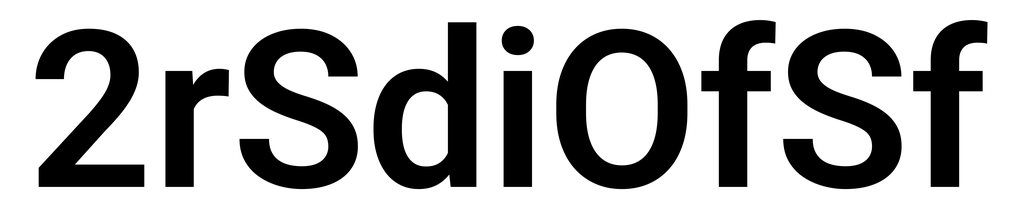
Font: Roboto_SemiBold